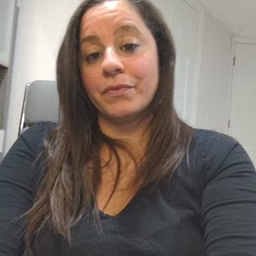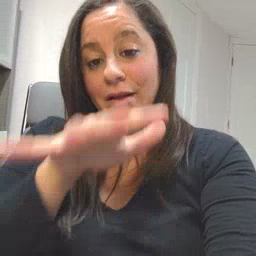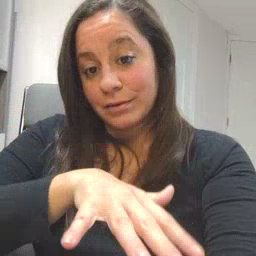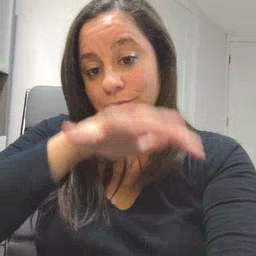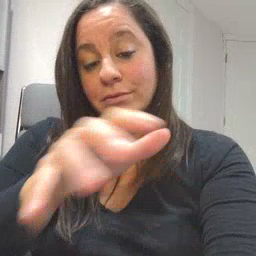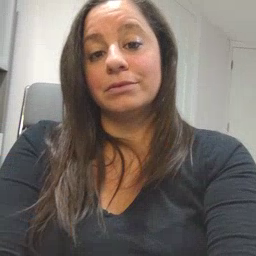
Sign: alligator